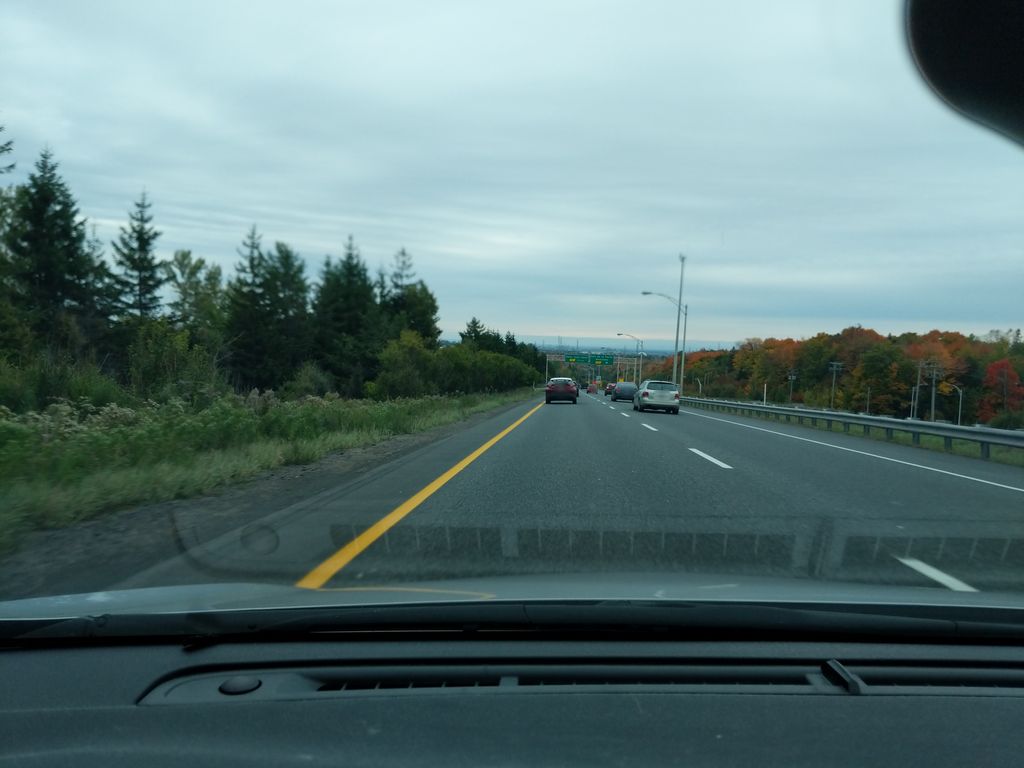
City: quebec_city